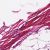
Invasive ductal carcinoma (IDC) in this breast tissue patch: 0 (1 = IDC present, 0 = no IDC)